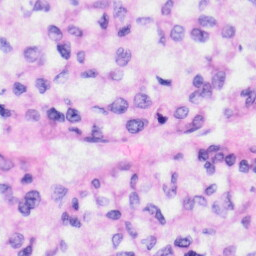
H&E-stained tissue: Liver